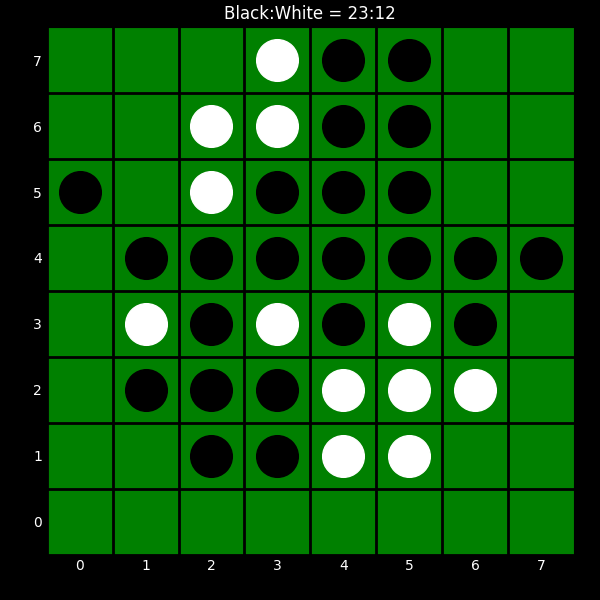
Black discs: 23
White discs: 12